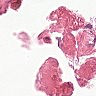
Metastatic tissue present: no